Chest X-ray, AP view. Patient: 43 years old, sex F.
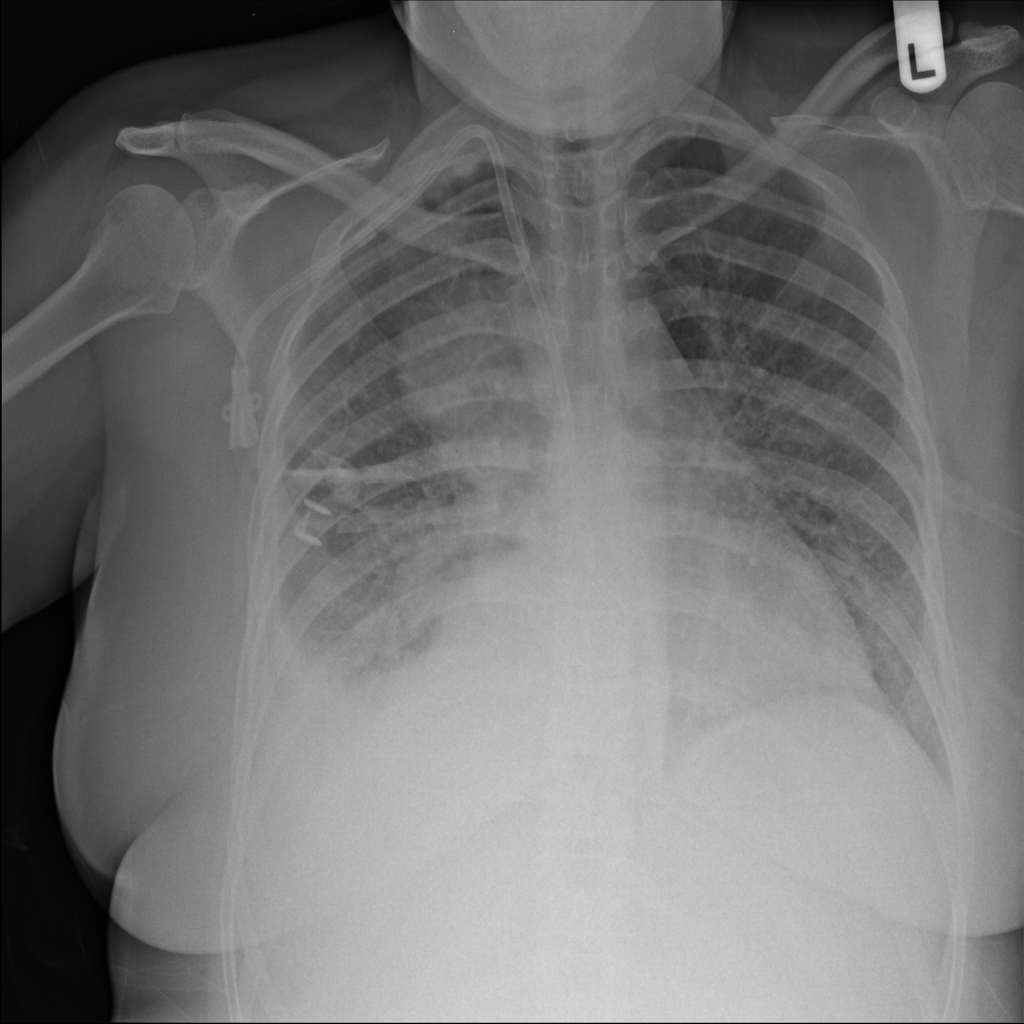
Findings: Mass